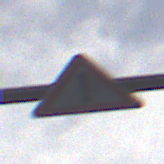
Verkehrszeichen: Gefahrenstelle
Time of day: MorningAfternoon
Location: Outdoor (Urban)
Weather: PartlyCloudy
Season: NotSpecified
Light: Natural